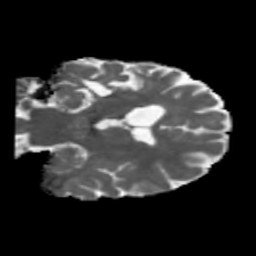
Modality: MD
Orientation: coronal
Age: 37
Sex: female
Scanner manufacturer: siemens
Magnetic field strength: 3 T
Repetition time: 5.47 s
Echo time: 0.0854 s